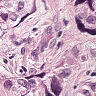
Metastatic tissue present: yes